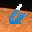
Label: 6